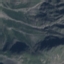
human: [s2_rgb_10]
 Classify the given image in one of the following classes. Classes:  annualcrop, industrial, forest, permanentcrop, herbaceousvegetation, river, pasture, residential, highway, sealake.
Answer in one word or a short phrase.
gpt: HerbaceousVegetation